Question: I seem to have this block of space generating each time I render the page. I have no idea how it appears there. Below is the image when I inspect in chrome, it happens in other browsers. It's an issue as its below my footer so I just have whitespace, no css seems to solve it, only directly deleting the space which is fine, but the space doesn't exist in my code.

'''
<body>
<div id="wrapper">
<div id="header">
<img style="display:block; " src="assets/img/trinity.png" alt="trinityimage" />
<ul style="width:100%;
height:100px;
background:url(assets/img/backg.png) repeat-x;
list-style:none;
margin:0;
padding:0;
text-align:center;" id="menu">
<li class="selected"><a href="#" class="home"><span></span></a></li>
<li><a href="#" class="aboutus"><span></span></a></li>
<li><a href="#" class="team"><span></span></a></li>
<li><a href="#" class="club"><span></span></a></li>
<li><a href="#" class="spare"><span></span></a></li>
</ul>
</div>
<div id="content">
<div id="space"></div>
<img style="padding:7px;" src="assets/img/newsite.png" align="left" alt="newsite"/>
<p>Welcome to the Club homepage</p>!
<div id="rightcolumn">
<h3>Recent News!</h3>
<ul style="font-size:9px; line-height:100%;">
<li><p>Lorem ipsum dolor</p></li>
<li><p>Lorem ipsum dolor</p></li>
<li><p>Lorem ipsum dolor</p></li>
<li><p>Lorem ipsum dolor</p></li>
</ul>
</div>
<div id="footer">
</div>
</div>
</body>
</html>
'''
And the 'space' div has no effect on it, that is just a bit of space.
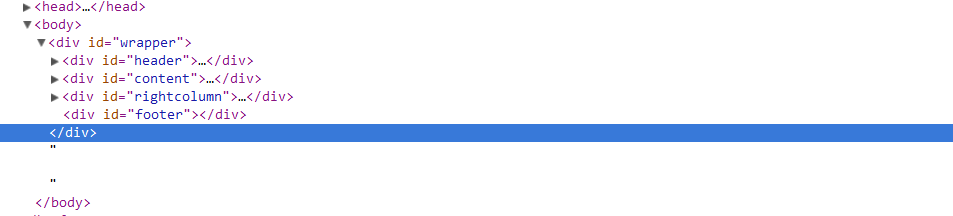
Answer: I have seen this phantom space a few times before, its something to do with a hidden character that gets added (usually from copy and paste). If you delete the closing '</div></body></html>' then re-type them in manually it may fix the problem.